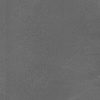
Atmospheric dust classification: dusty